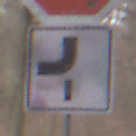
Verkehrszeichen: VerlaufVorfahrtsstrasse7
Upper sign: Stop
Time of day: MorningAfternoon
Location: Outdoor (Nature)
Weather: Overcast
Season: Autumn
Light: Natural